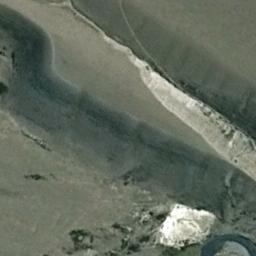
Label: desert